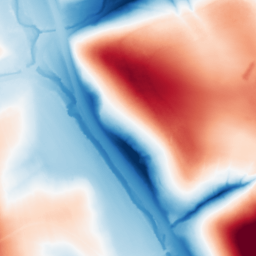
Category: classical
Decomposition family: gaussian
Decomposition parameters: sigma: 50
Upsampling method: cubic_mitchell
Upsampling parameters: scale: 4
Upsampling scale: 4